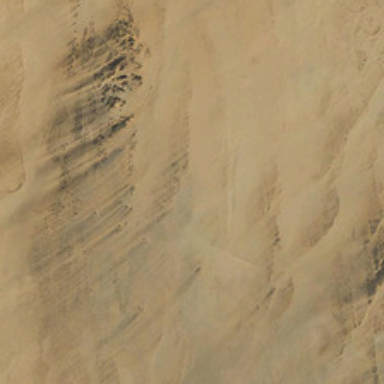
It is a large piece of yellow desert .